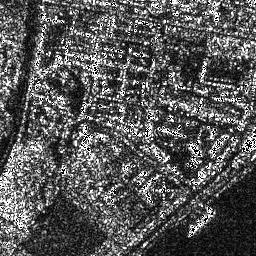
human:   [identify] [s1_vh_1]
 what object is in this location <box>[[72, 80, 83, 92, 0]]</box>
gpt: <ref>1 medium ship at the bottom right</ref>